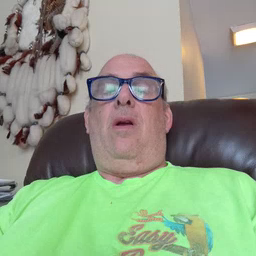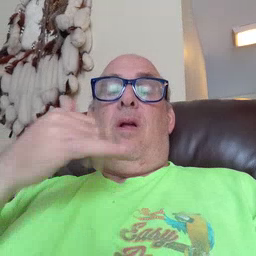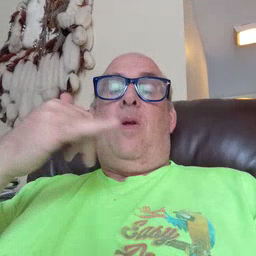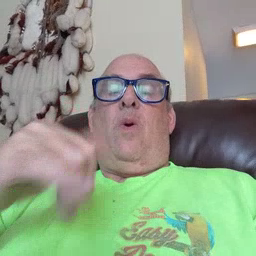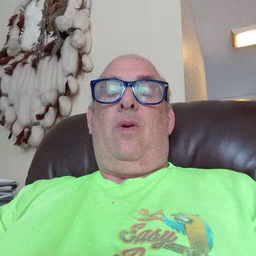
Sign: yellow